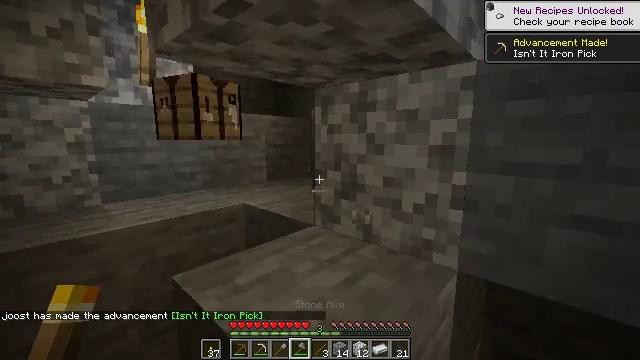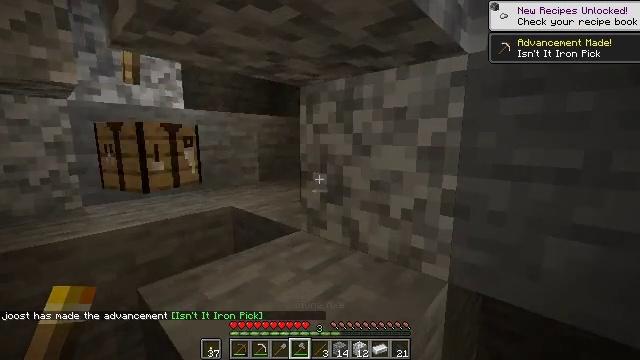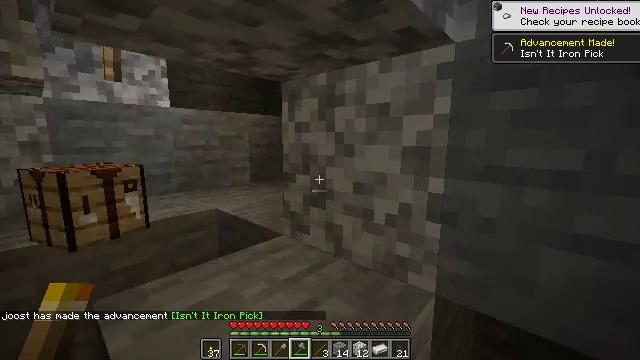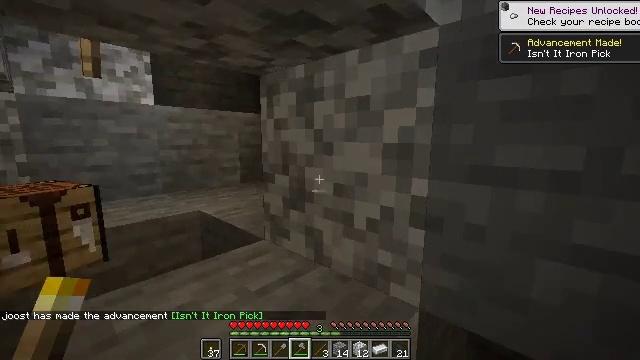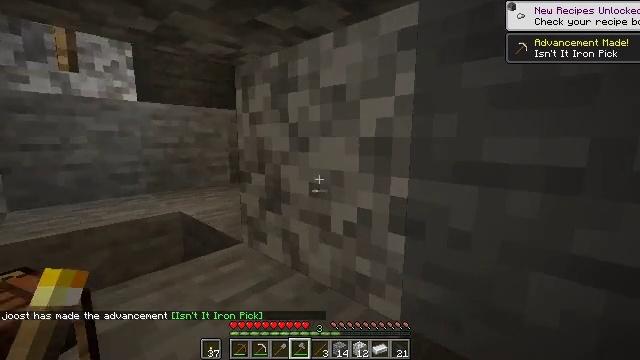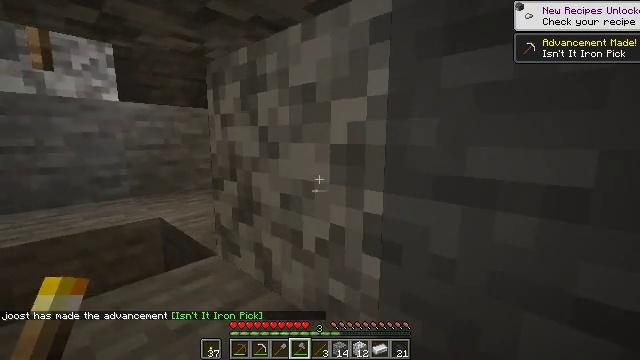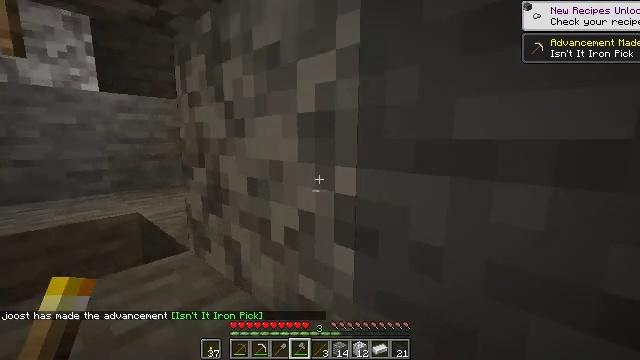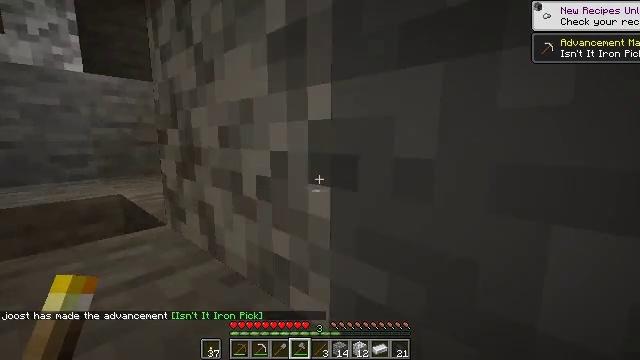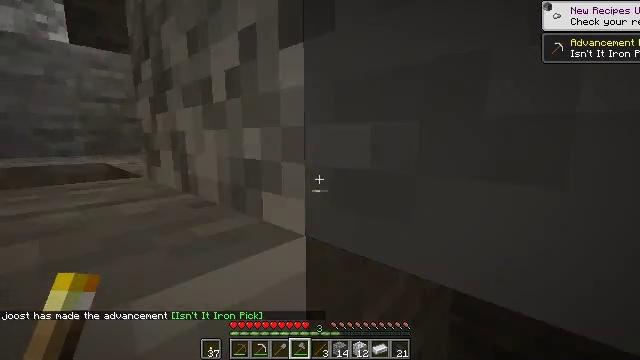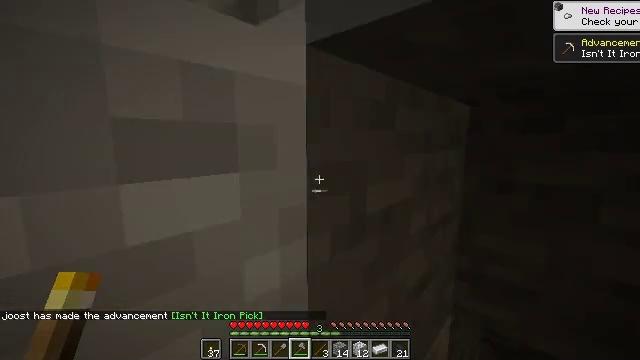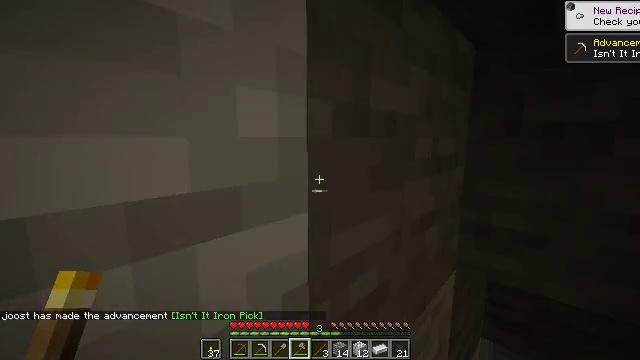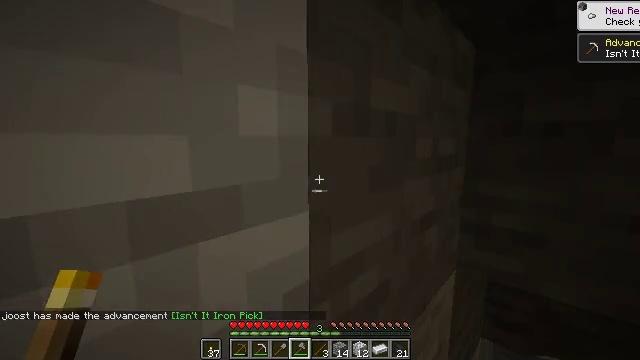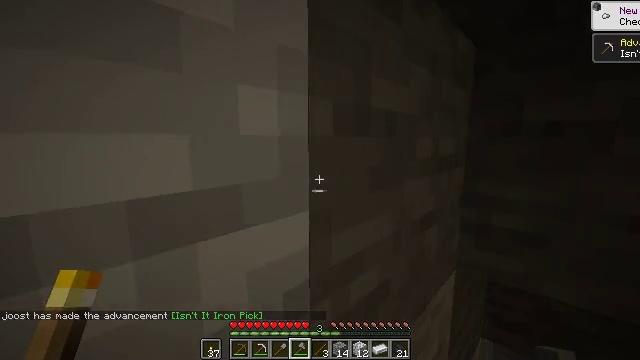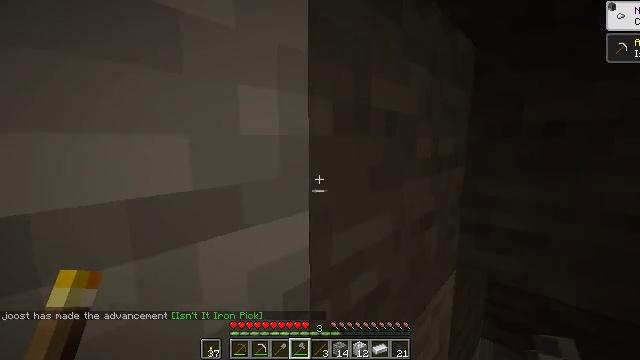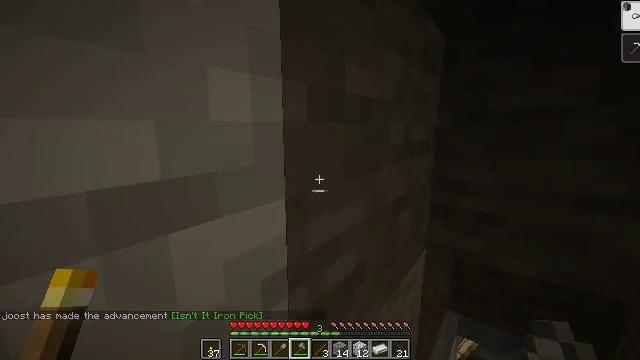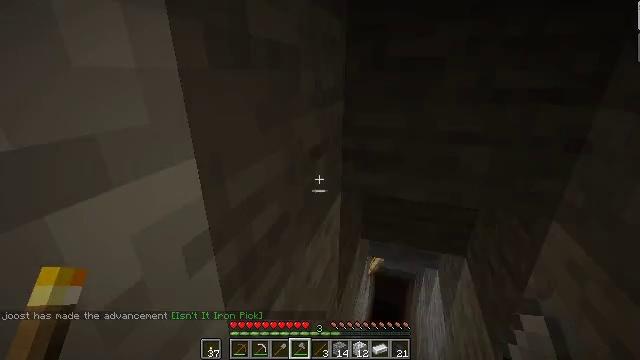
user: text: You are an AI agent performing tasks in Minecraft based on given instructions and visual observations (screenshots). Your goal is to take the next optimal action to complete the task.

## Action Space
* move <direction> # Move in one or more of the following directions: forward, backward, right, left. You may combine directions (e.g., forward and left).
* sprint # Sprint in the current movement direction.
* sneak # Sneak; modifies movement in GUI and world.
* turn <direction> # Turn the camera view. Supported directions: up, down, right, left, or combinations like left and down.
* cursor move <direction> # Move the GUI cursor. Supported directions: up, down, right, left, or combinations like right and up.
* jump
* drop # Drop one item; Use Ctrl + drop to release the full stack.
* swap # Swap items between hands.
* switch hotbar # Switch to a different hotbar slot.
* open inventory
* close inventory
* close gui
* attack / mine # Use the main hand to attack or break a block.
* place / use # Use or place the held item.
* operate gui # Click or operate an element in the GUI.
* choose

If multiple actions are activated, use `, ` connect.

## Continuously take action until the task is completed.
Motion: motion action
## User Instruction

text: Smash the furnace to retrieve it.
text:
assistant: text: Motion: move forward
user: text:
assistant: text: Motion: move forward
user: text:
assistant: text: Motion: move forward
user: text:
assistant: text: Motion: move forward
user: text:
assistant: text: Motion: move forward
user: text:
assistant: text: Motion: move forward
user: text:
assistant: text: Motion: no_op
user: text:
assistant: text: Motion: no_op
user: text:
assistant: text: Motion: no_op
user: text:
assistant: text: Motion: no_op
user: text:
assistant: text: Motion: no_op
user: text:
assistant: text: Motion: no_op
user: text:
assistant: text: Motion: no_op
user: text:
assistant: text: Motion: turn right and down
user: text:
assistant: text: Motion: turn right and down
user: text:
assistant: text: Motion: turn right and down
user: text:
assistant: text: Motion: turn right and down
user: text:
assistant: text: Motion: turn right and down
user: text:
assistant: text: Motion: turn right and down
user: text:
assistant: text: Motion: move forward, turn up
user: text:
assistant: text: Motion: move forward, turn right
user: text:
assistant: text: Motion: move forward, turn right
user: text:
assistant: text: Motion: move forward
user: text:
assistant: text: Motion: move forward
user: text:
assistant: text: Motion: move forward
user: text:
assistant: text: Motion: move forward
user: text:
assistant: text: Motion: move forward
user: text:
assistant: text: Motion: move forward
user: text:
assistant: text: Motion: move forward, turn left
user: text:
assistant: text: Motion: move forward, turn left and up